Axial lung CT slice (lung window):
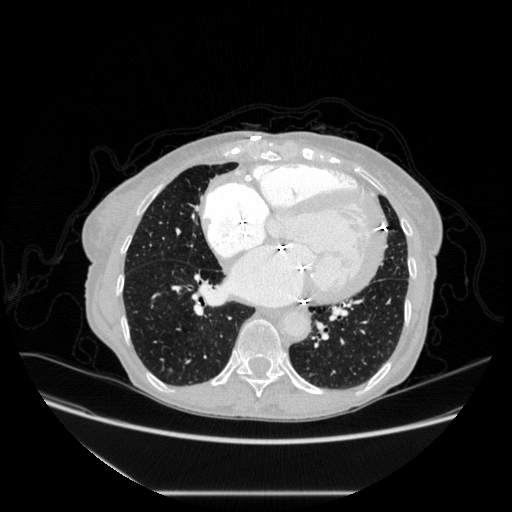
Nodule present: no